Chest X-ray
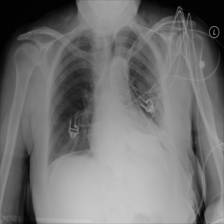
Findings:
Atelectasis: positive
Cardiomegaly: negative
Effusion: negative
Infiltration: negative
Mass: negative
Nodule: negative
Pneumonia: negative
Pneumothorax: negative
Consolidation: negative
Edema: negative
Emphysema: negative
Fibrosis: negative
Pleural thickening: negative
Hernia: negative